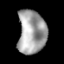
Tissue: lung
Cell type: Epithelial cells
Senescence score: 0.5766
Nuclear area (px): 1195
Mean DAPI intensity: 163.213